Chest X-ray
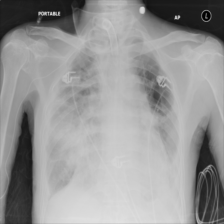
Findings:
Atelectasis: negative
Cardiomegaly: negative
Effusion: positive
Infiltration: negative
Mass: negative
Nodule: negative
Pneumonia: negative
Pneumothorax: negative
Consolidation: positive
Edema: negative
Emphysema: negative
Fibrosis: negative
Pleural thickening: negative
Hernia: negative